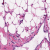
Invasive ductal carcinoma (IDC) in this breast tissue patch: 0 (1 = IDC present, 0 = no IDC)